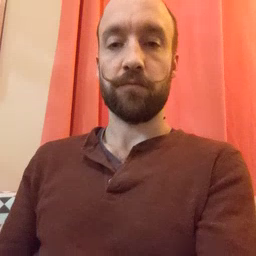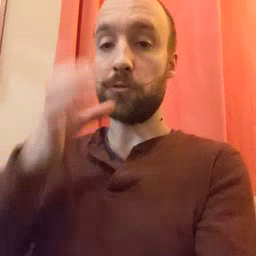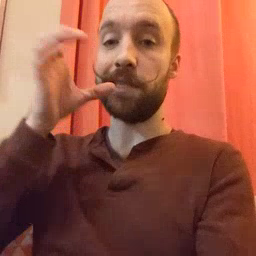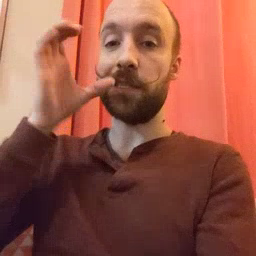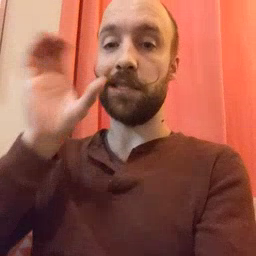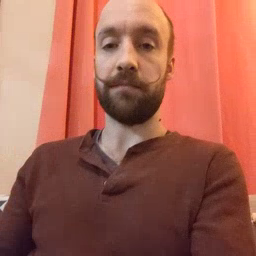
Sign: drink